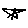
Label: star